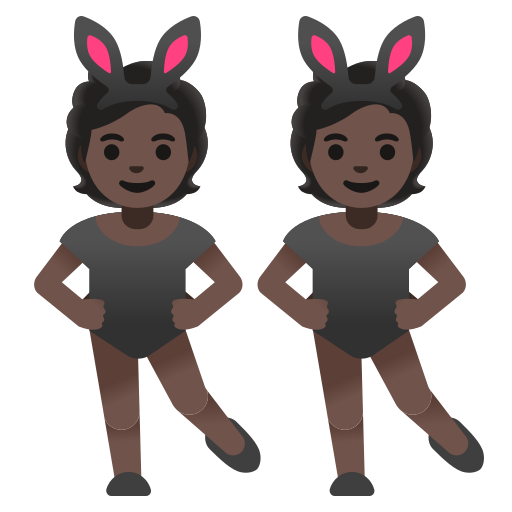
Emoji: 👯🏿